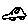
Label: car